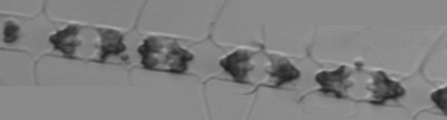
Label: Chaetoceros_didymus